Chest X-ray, AP view. Patient: 66 years old, sex M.
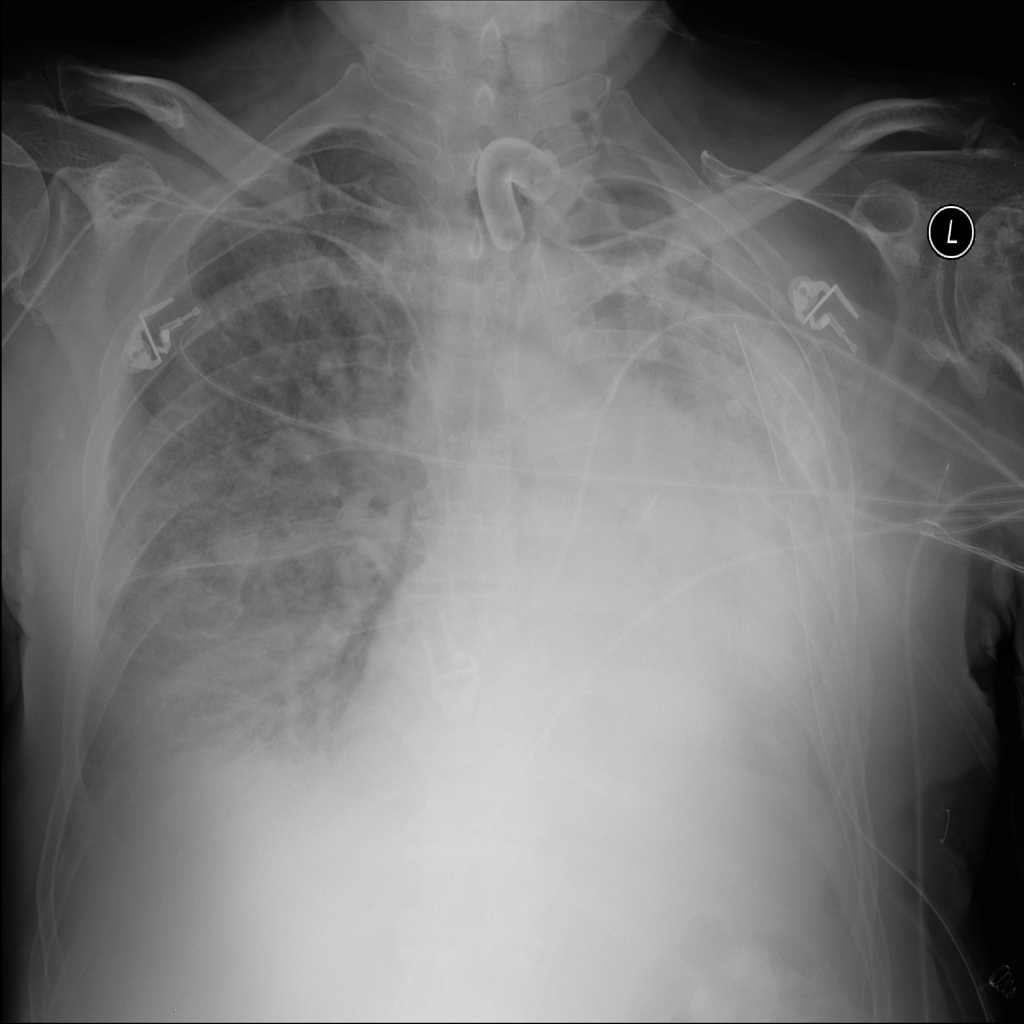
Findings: Effusion